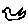
Label: bird